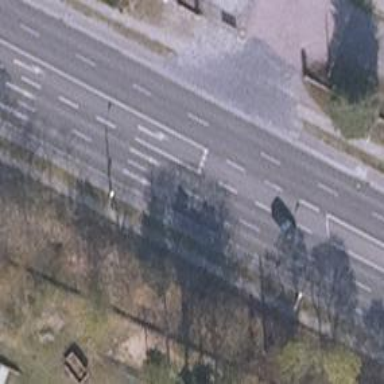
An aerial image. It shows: Primary highway with asphalt surface. There are sidewalks on both sides and separate cycle track.